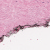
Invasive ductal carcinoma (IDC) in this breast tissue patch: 0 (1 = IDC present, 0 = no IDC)